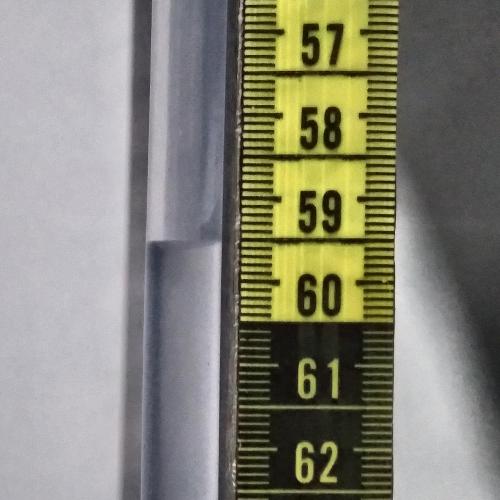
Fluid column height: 59.5 cm